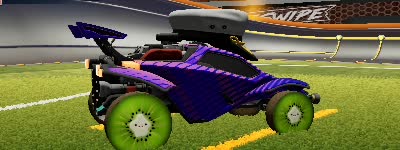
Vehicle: octane